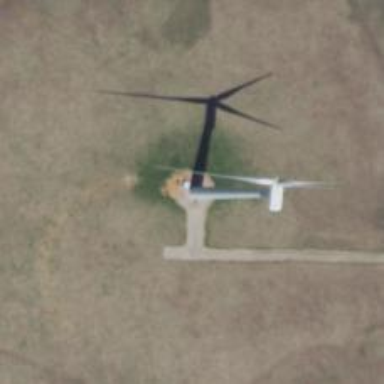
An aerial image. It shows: Industrial building with wind turbine generator. The generator is horizontal axis wind turbine.